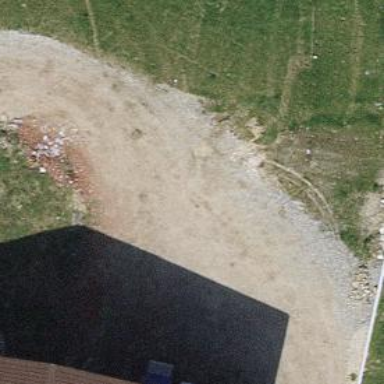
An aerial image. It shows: Driveway.